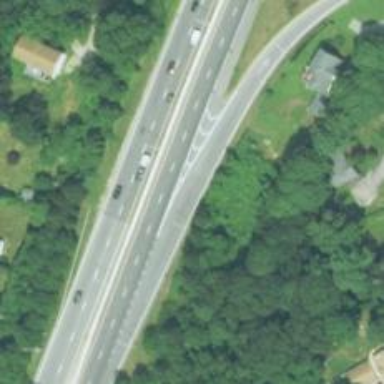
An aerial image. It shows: Expressway trunk link with asphalt surface.